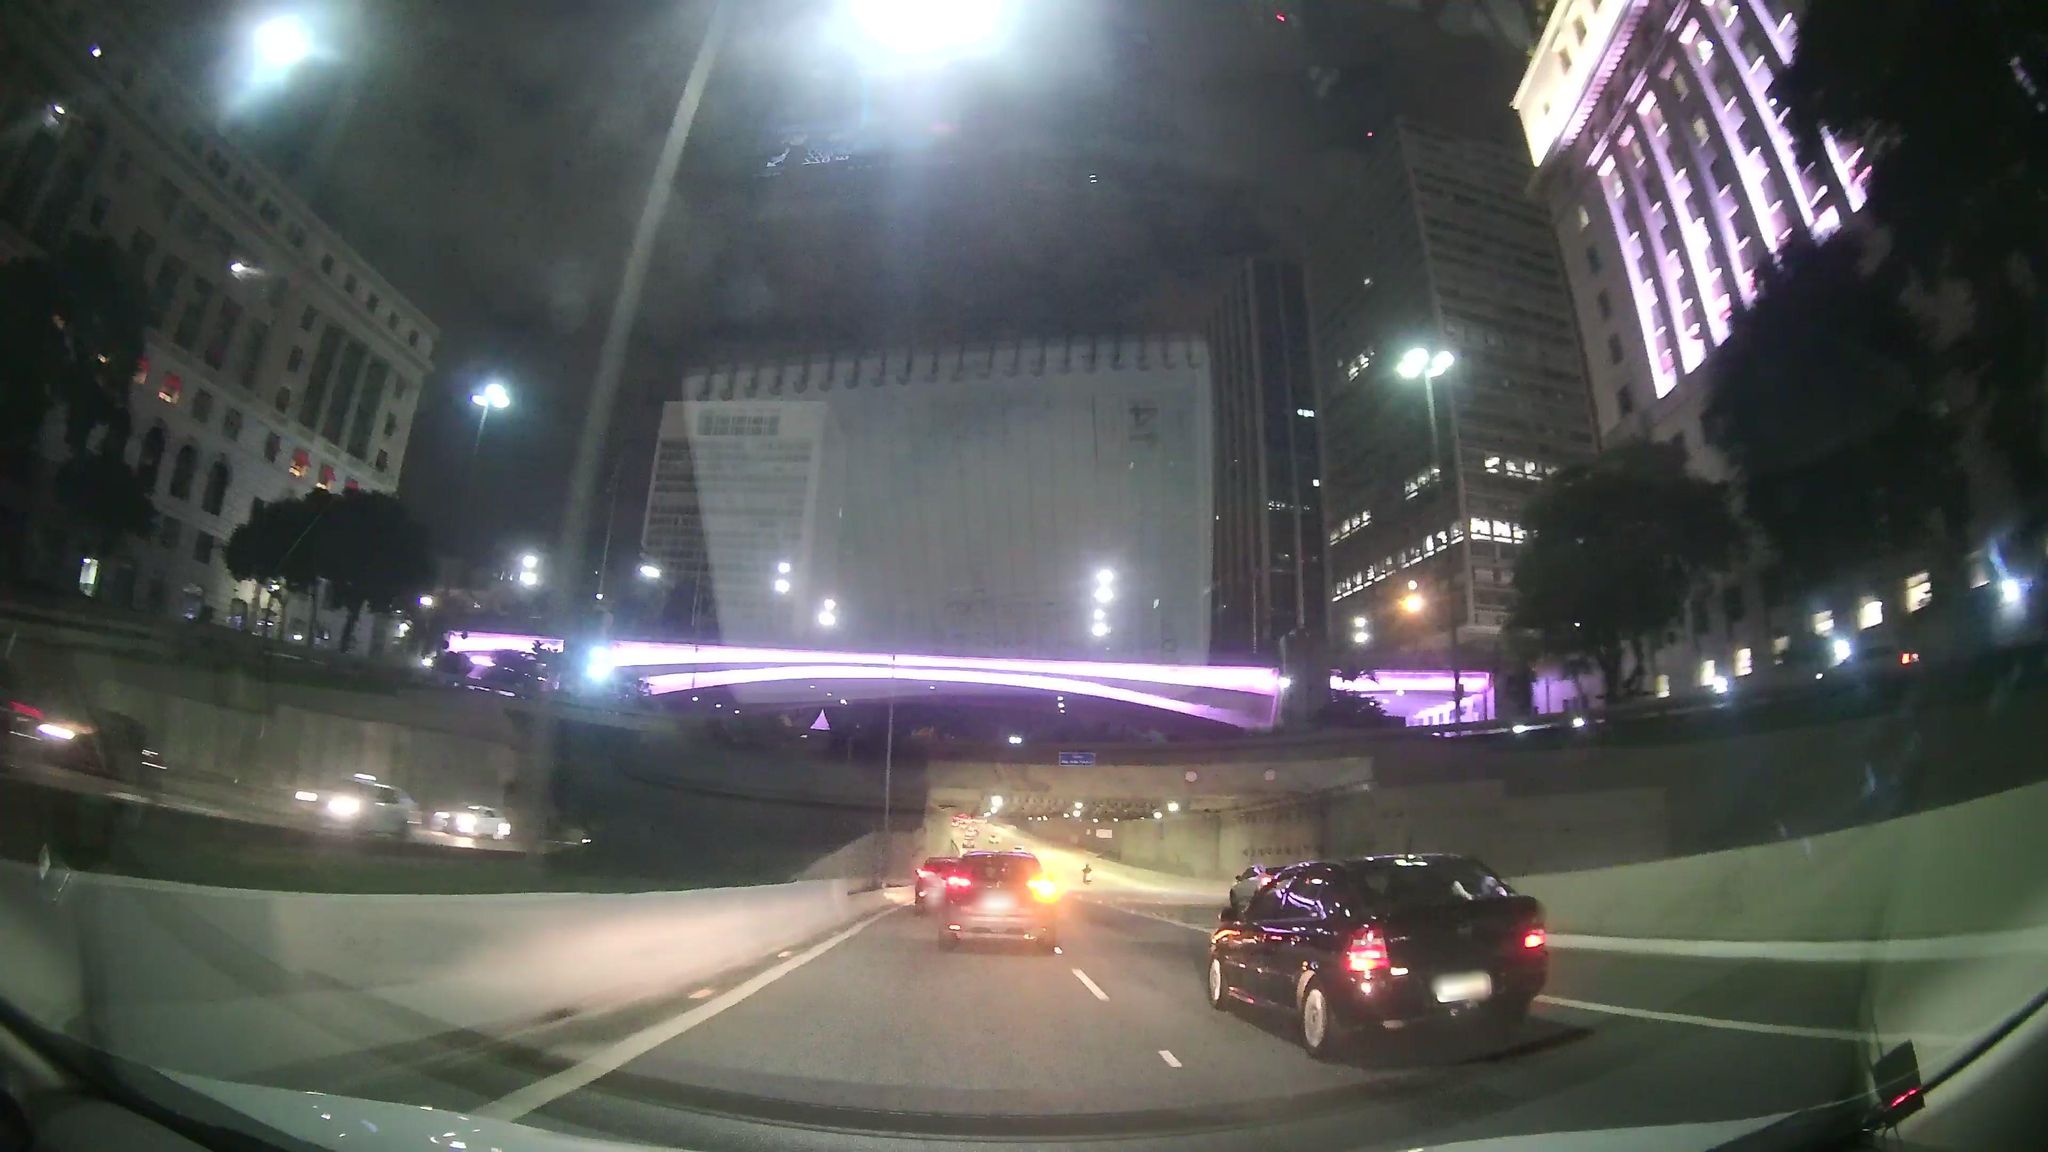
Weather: clear
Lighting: night
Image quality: slightly poor
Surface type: driving surface
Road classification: trunk
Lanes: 4
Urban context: urban centre
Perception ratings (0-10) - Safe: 1.03, Lively: 4.94, Beautiful: 6.77, Boring: 2.71, Depressing: 2.59, Wealthy: 5.37